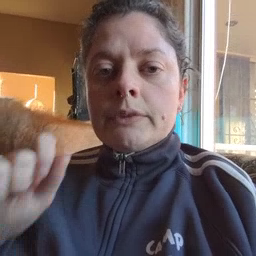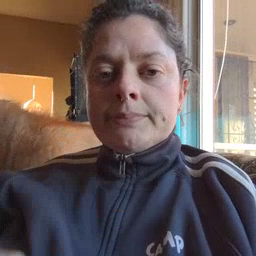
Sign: carrot